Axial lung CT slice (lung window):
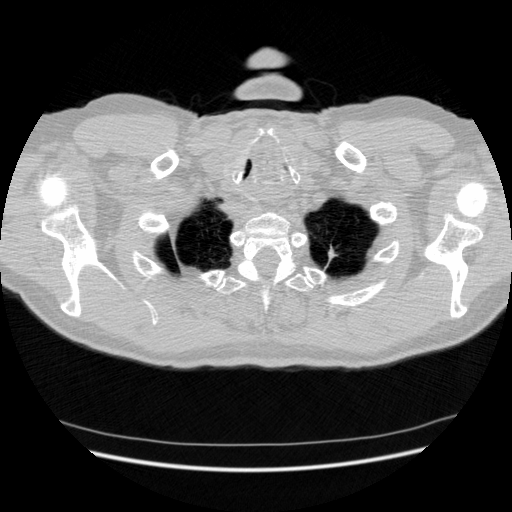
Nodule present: no